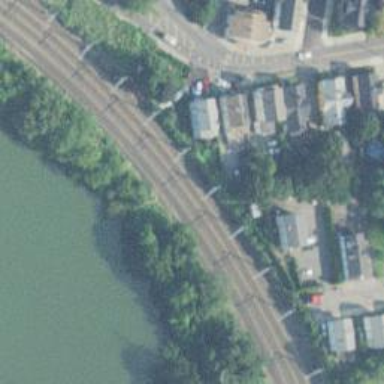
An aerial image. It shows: Railway track with contact line for electrification.